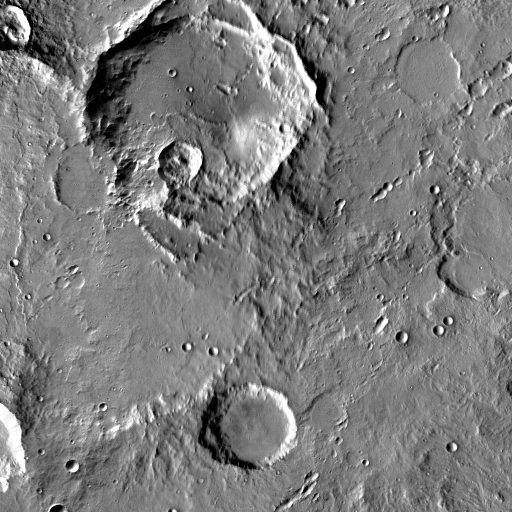
Crater classes present: Background, Other, Layered, Buried, Secondary